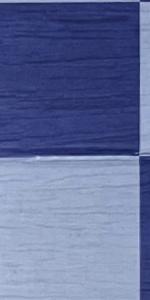
Label: Empty